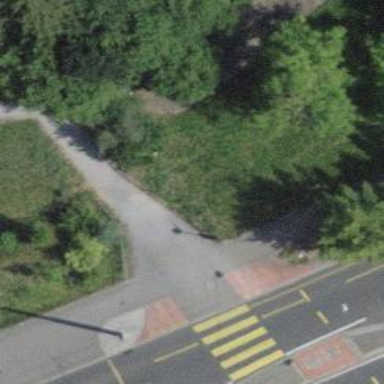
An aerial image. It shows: Footway with fine gravel surface.